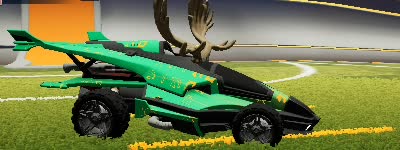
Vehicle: aftershock